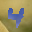
Label: 4